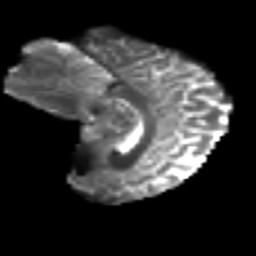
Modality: T2w
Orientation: sagittal
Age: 37
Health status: ill
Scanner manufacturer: philips
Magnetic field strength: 3 T
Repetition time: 9 s
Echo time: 0.127 s